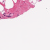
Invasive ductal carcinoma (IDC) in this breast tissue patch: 0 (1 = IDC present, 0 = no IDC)